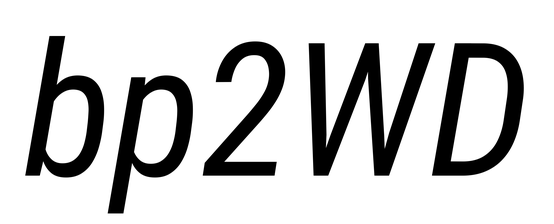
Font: Roboto-Italic_Condensed_Italic